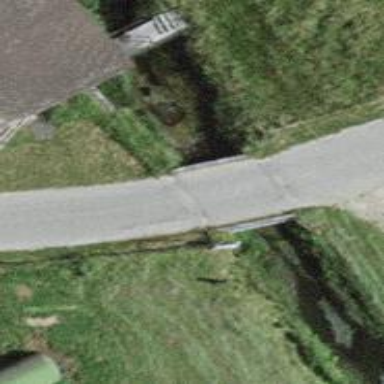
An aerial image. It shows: There is tunnel passing over ditch.